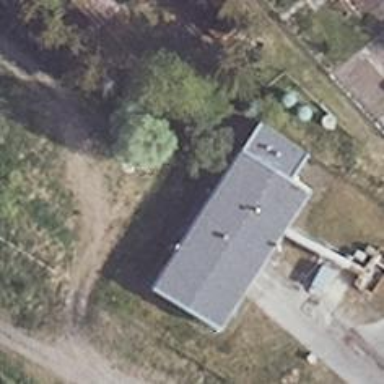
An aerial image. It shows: Service building.